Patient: sex M, age 60
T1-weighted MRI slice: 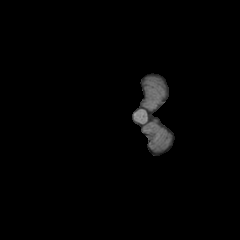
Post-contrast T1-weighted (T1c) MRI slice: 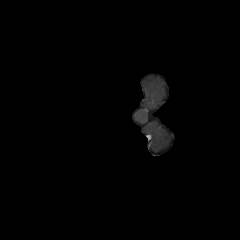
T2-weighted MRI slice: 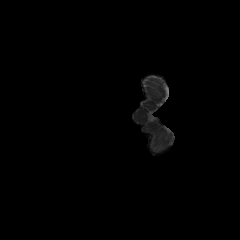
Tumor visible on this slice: no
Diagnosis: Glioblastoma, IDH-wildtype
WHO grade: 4